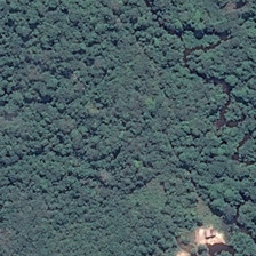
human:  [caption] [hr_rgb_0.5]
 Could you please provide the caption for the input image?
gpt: A loose stream of dense Bush is approaching.

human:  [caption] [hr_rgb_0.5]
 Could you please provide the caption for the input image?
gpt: The winding river is faintly visible in the dense bush.

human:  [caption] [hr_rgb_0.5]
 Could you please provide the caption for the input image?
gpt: We can see the deep green lush forest sitting two small yellow buildings.

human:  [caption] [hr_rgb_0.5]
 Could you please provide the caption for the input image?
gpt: there are two houses near a pond among the forest .

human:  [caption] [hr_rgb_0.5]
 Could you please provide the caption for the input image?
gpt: We can see a lush dark green forest with two yellow buildings.